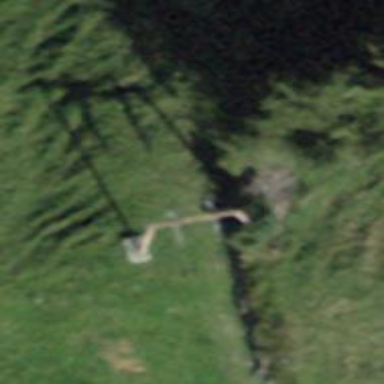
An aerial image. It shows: Pylon for aerialway.